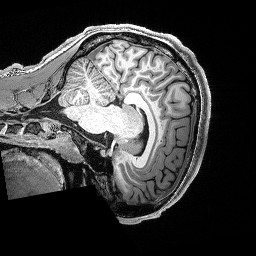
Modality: T1w
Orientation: sagittal
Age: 18
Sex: male
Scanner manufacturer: siemens
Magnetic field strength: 3 T
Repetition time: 2.53 s
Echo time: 0.0033 s